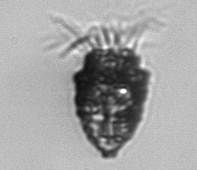
Label: Tintinnopsis